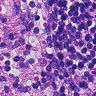
Metastatic tissue present: no